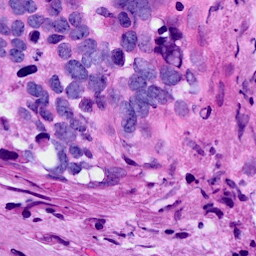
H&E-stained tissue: Breast